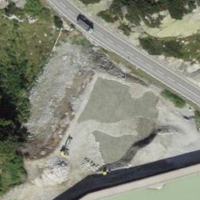
EUNIS habitat code: 14
Species observed at this site:
Thymus pulegioides
Vicia cracca